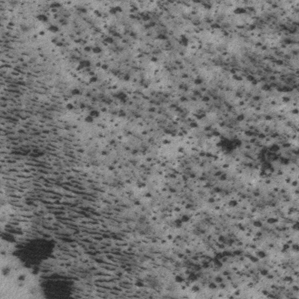
Label: frost